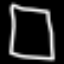
Label: square